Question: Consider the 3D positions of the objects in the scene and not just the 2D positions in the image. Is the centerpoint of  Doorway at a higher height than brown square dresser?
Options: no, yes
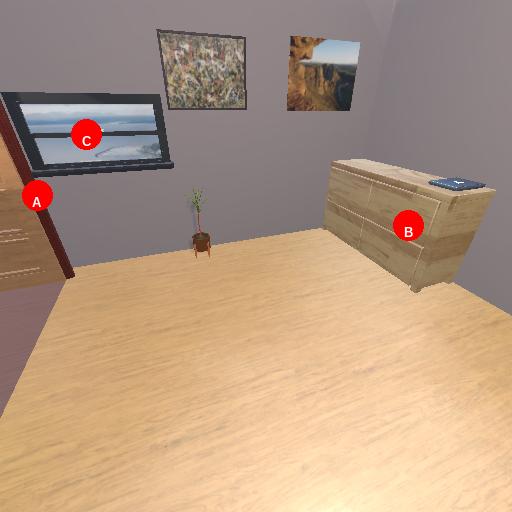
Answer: no